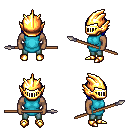
a pixel art fantasy rpg character, male body template, human, dark skin, teal tunic, teal pants, blue pageboy hairstyle, gold helm, gold boots, spear, four views (front, back, left, right), 2x2 character sprite sheet, small pixel art, hard edges, no anti-aliasing